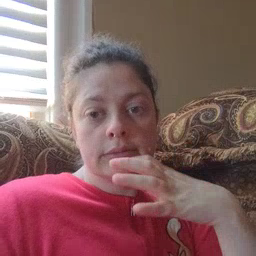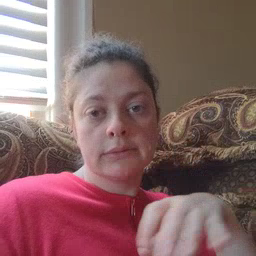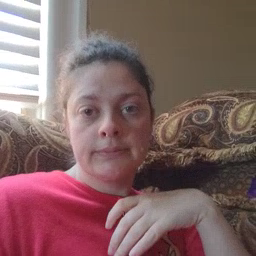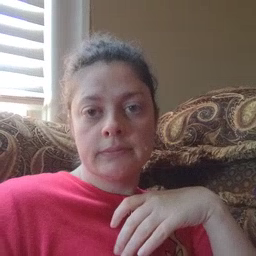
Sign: hot